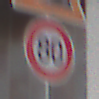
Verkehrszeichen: Geschwindigkeit80
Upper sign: SteinschlagRechts
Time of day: MorningAfternoon
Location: Roofed (Urban)
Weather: PartlyCloudy
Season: NotSpecified
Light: Natural